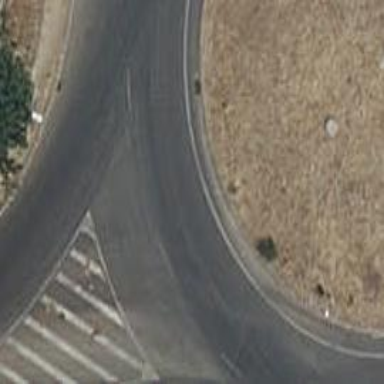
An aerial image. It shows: Roundabout at tertiary road junction.